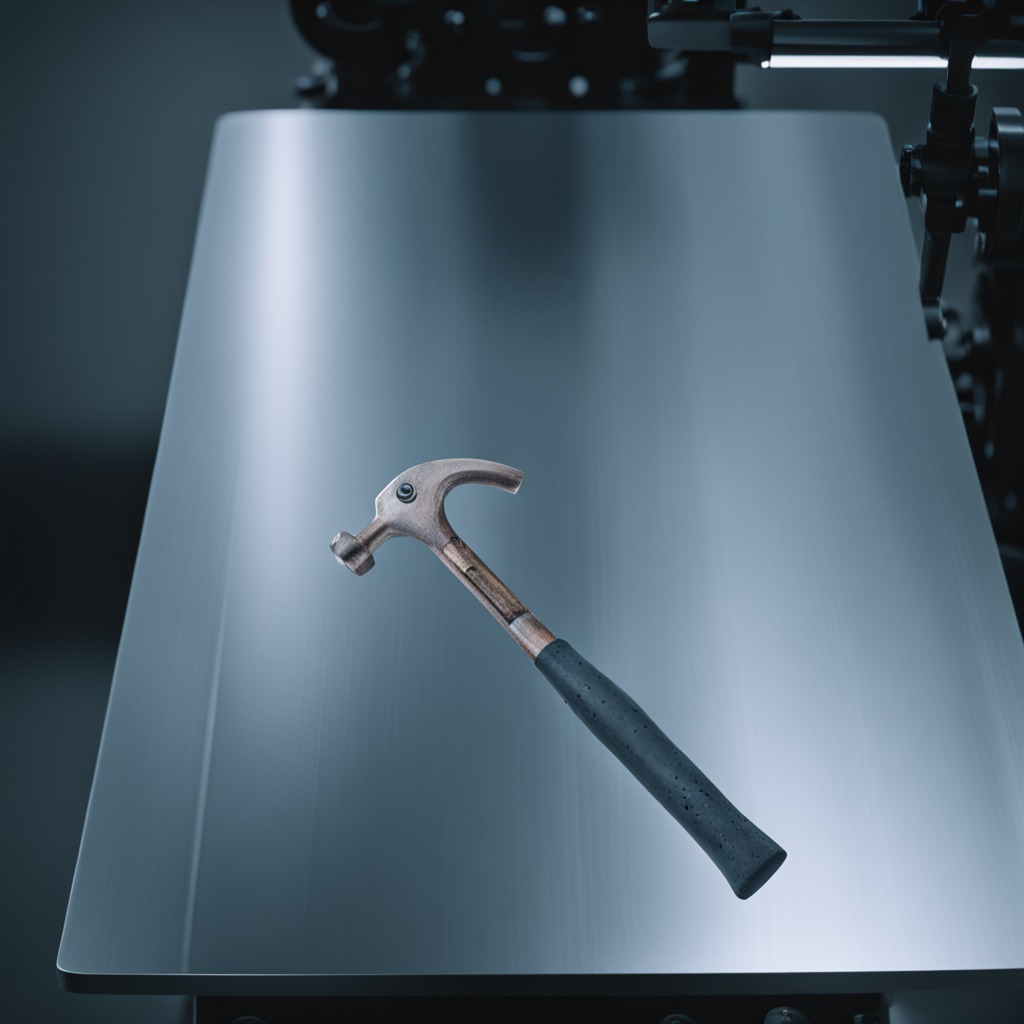
A hammer lies on the metal table in a machine shop under fluorescent lights.